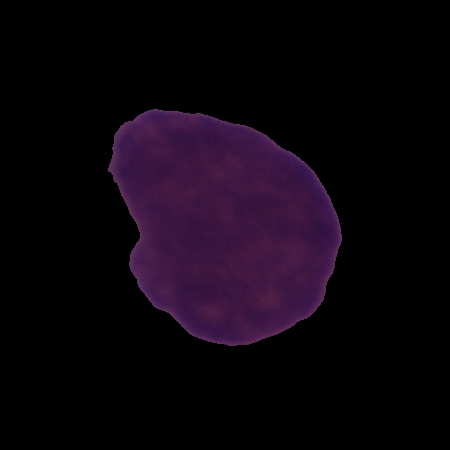
Label: cancer